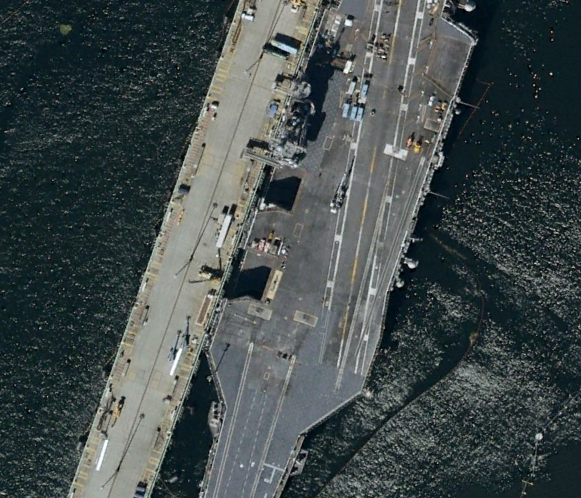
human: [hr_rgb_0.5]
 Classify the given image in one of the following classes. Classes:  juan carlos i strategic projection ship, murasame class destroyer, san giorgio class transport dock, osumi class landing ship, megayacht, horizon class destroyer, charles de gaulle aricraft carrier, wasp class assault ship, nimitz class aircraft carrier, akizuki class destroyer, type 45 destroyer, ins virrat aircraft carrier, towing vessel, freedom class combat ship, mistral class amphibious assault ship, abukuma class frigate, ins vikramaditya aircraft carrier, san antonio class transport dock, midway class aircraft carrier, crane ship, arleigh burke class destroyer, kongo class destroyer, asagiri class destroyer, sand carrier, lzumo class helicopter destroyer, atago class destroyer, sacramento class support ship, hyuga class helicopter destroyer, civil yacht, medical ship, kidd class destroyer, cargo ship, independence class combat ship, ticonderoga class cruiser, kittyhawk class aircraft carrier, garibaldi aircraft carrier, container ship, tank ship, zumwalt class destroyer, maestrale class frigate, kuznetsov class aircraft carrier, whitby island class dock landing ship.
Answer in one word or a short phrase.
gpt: Nimitz class aircraft carrier